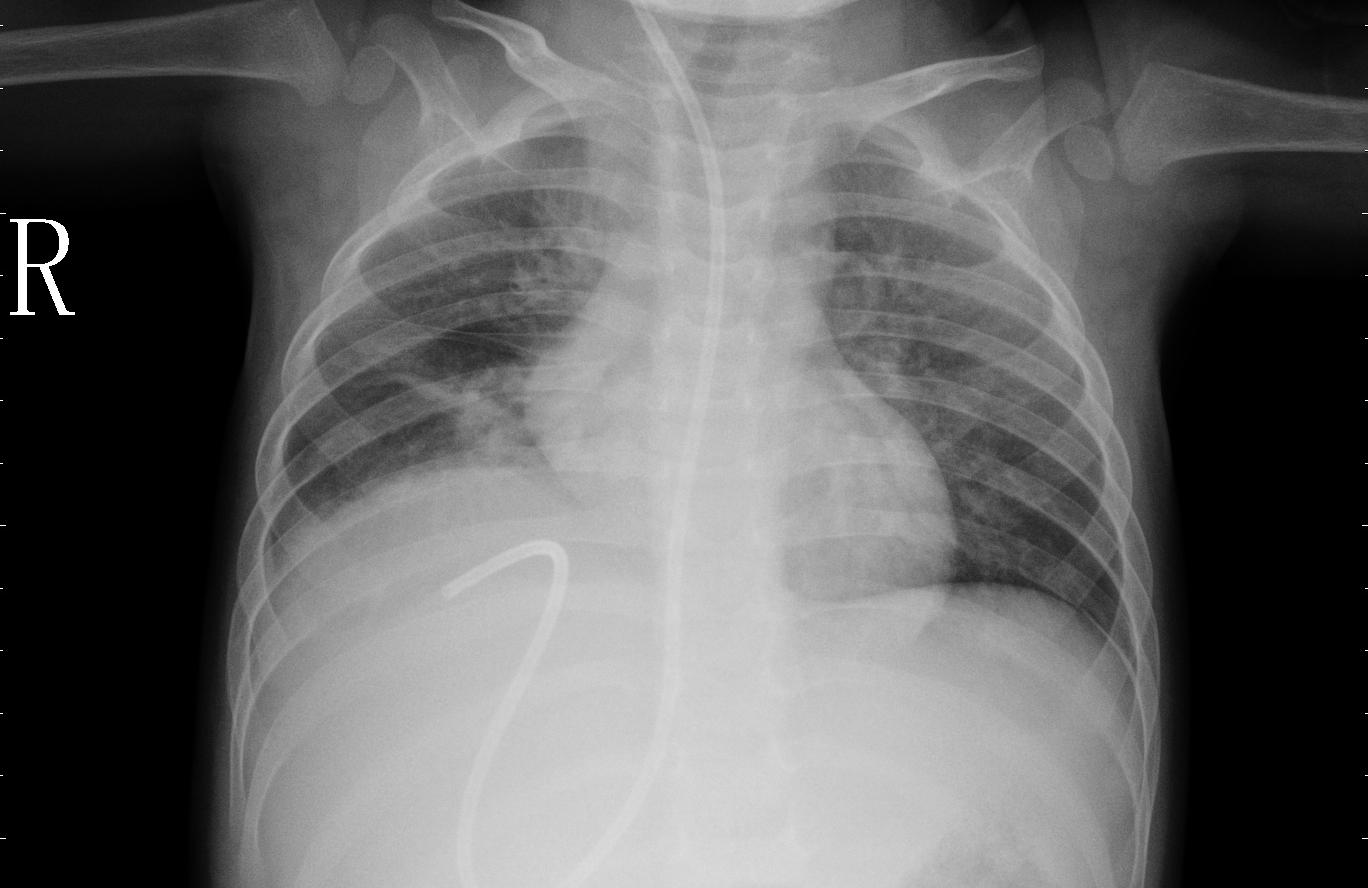
Diagnosis: PNEUMONIA